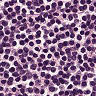
Metastatic tissue present: no